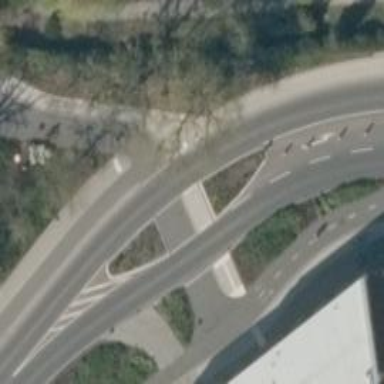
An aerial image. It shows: Asphalt footway with dedicated bicycle lane.